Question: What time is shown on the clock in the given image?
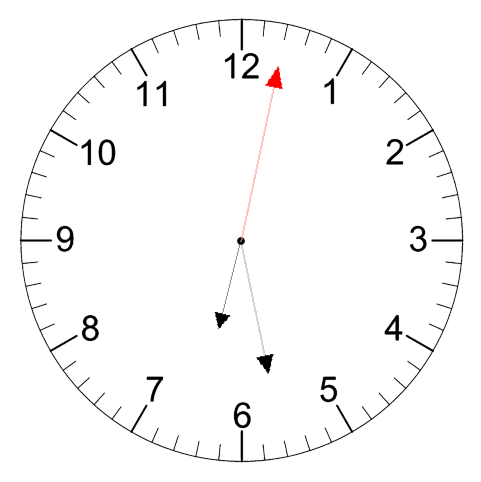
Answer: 06:28:02